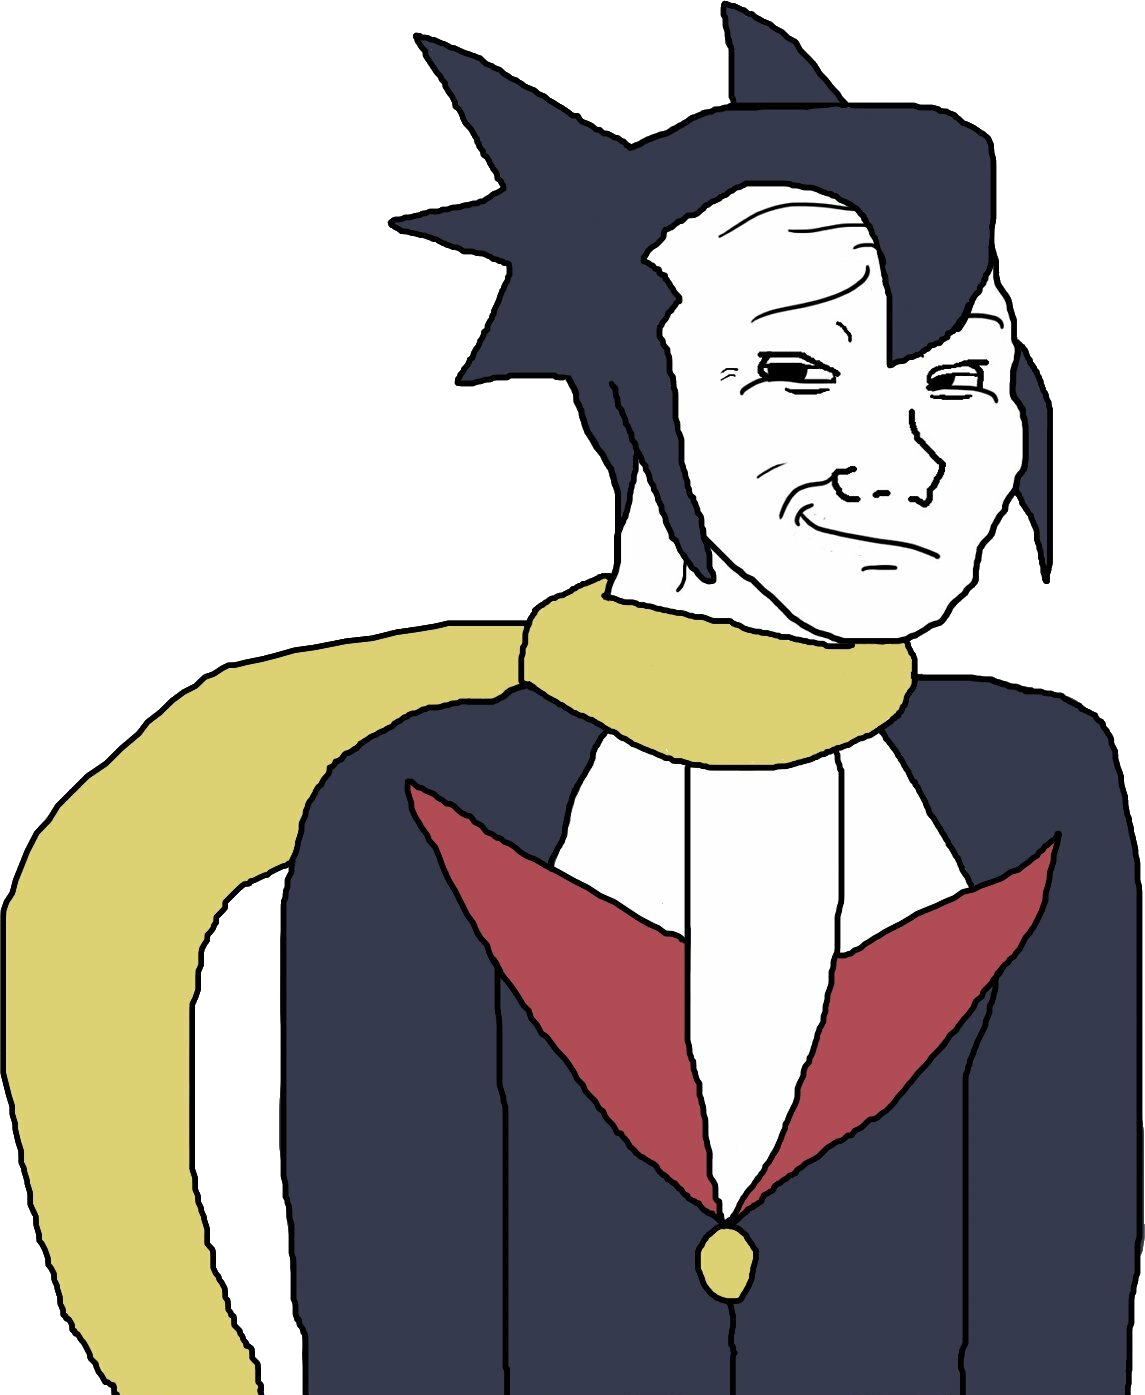
Label: 5_Smugjak